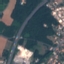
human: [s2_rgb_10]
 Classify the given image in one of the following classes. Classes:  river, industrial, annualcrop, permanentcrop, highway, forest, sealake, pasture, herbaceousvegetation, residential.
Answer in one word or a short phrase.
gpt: Highway